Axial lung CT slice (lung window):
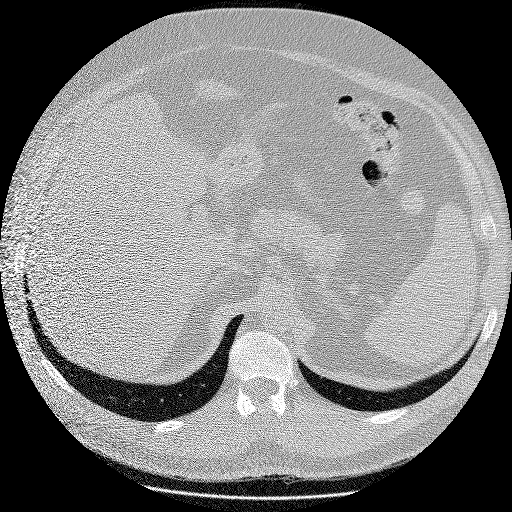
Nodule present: no